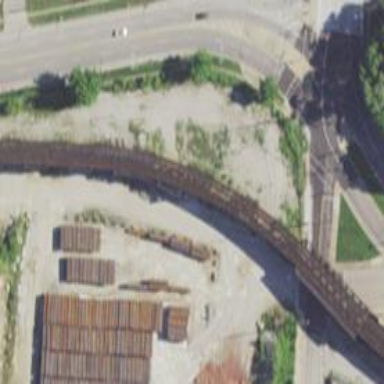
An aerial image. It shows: Abandoned railway bridge.